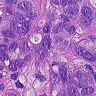
Metastatic tissue present: yes